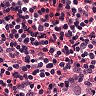
Metastatic tissue present: no